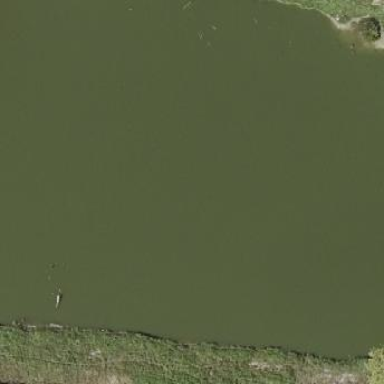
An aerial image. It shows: Serene pond surrounded by nature.